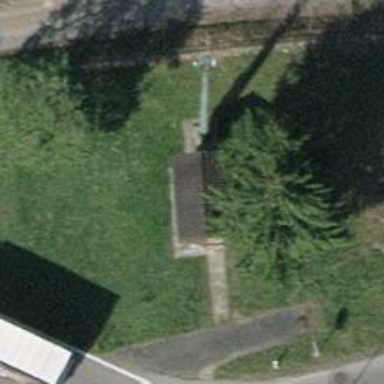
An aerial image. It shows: Communication tower.